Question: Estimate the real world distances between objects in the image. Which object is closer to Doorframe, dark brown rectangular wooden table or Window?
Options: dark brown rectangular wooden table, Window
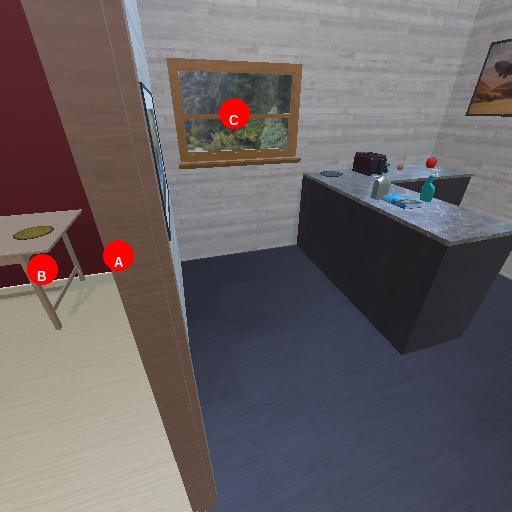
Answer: dark brown rectangular wooden table